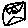
Label: cloud